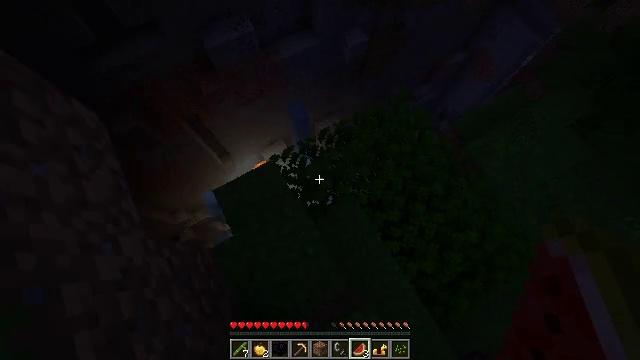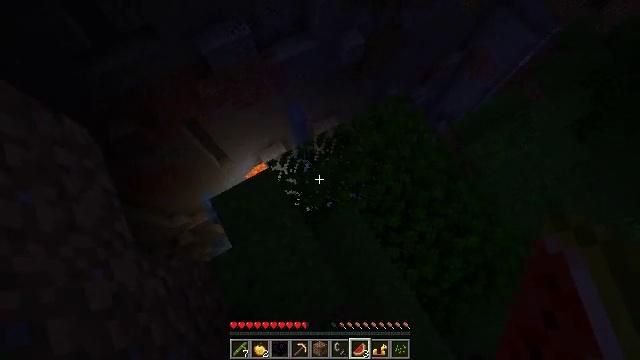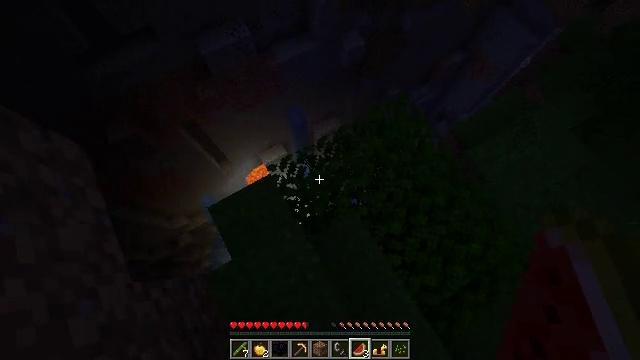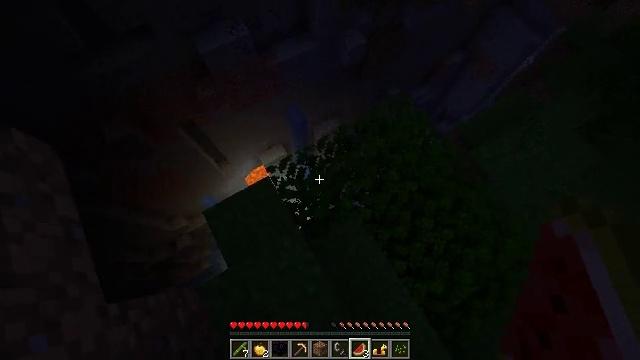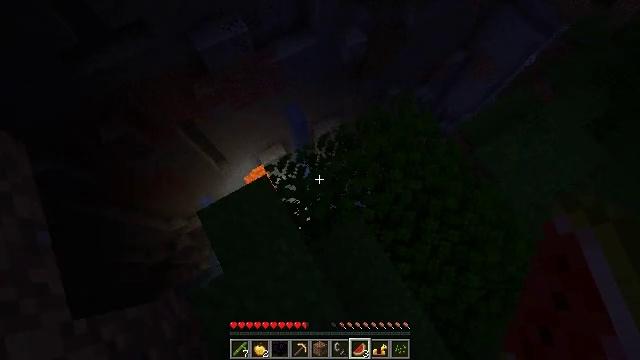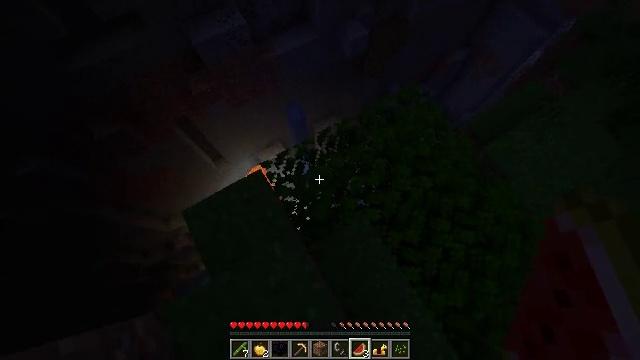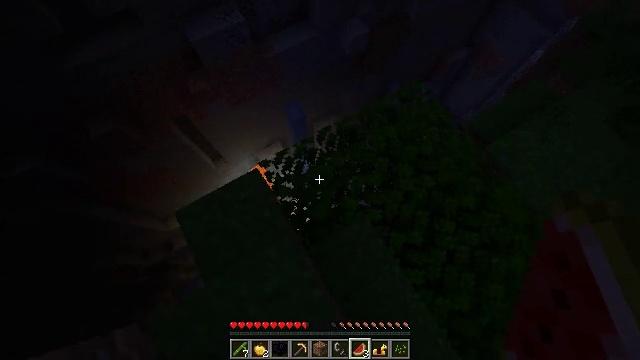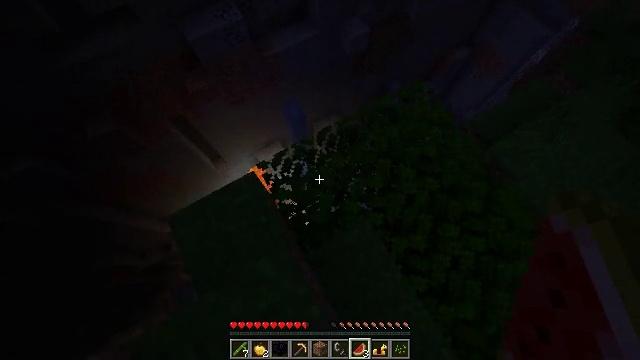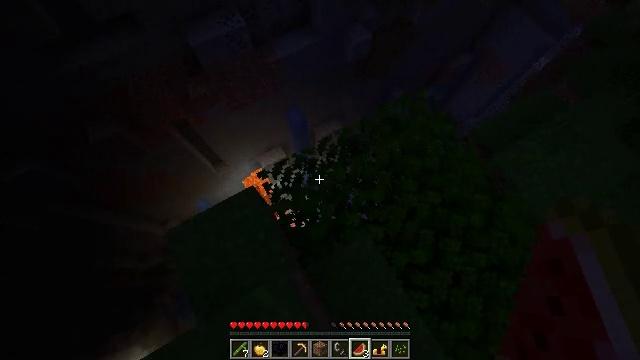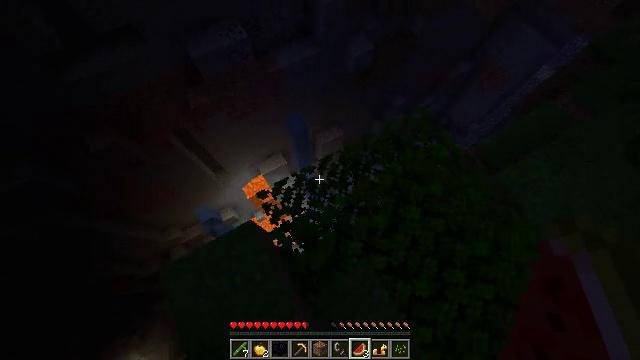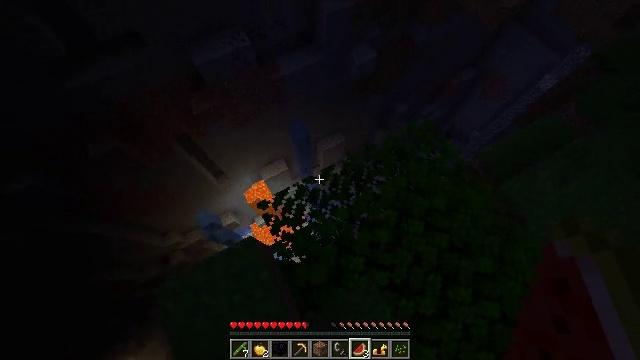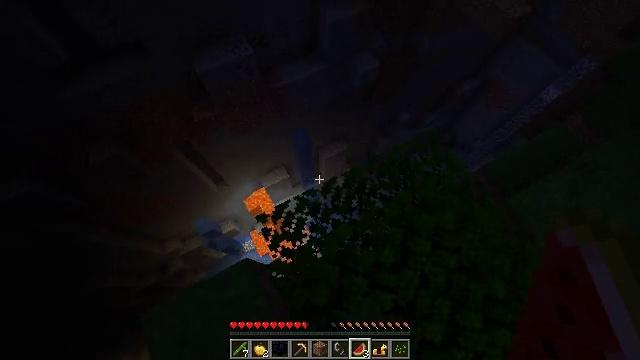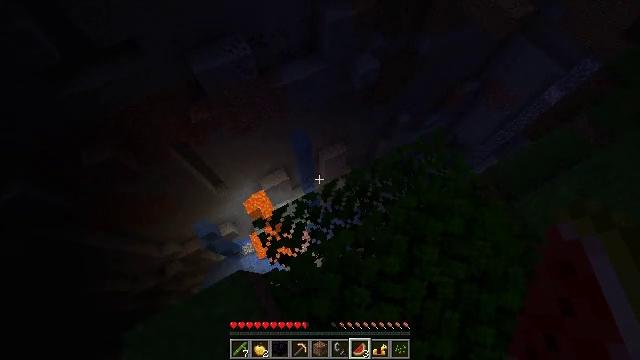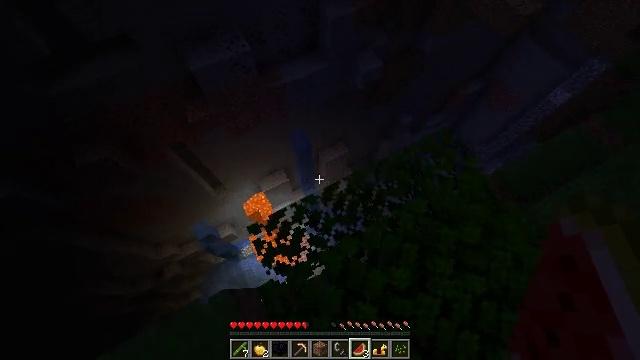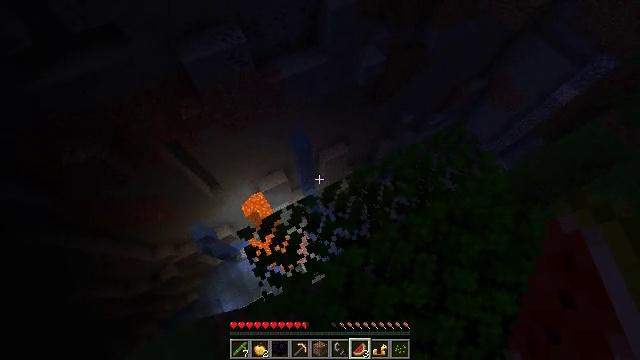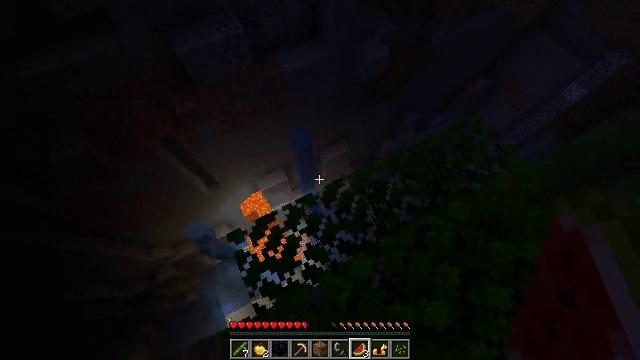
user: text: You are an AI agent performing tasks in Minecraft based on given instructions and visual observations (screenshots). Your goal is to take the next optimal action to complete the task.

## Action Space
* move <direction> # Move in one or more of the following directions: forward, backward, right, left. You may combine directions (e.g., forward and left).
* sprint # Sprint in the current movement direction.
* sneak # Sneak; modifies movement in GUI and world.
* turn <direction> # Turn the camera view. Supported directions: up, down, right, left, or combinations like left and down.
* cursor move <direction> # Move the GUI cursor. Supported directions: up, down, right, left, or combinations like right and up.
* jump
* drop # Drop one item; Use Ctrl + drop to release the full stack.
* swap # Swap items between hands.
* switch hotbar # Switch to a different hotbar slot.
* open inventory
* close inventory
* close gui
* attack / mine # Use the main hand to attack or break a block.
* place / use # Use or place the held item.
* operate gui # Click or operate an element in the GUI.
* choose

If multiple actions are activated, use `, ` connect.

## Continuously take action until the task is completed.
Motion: motion action
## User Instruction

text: Break the diorite block.
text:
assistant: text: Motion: move forward
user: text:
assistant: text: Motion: no_op
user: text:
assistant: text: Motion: no_op
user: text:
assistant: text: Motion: no_op
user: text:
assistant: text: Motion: no_op
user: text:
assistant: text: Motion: move forward
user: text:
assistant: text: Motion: move forward
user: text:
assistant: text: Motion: move forward
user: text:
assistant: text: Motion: move forward
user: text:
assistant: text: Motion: move forward, turn up
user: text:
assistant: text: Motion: turn up
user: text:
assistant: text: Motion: move forward
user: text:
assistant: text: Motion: move forward
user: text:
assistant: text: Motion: move forward
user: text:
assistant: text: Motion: no_op
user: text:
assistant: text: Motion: turn left
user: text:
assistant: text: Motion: turn left
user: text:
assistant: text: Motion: no_op
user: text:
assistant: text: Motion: turn left and down
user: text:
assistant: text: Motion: turn left and down
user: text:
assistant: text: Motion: turn left and down
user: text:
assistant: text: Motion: sneak, turn left
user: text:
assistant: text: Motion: sneak
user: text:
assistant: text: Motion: sneak
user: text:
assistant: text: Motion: sneak
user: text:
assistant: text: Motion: sneak
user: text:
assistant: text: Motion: sneak
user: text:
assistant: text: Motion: move forward, sneak
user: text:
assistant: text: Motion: move forward, sneak
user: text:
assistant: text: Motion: move forward, sneak